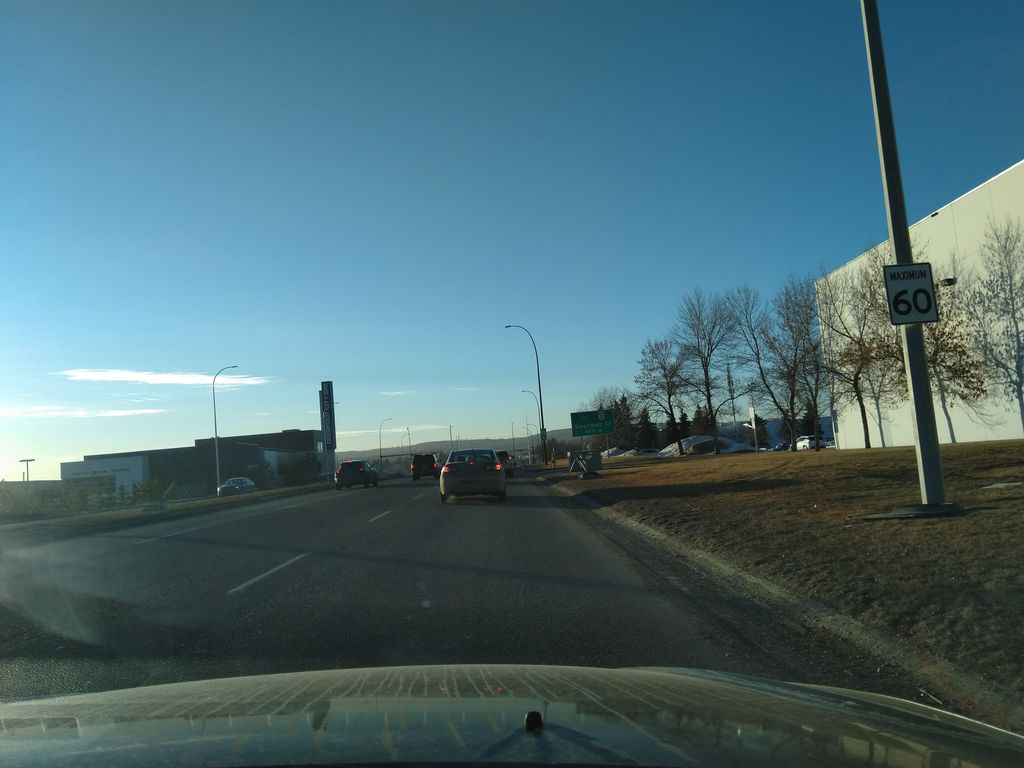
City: calgary